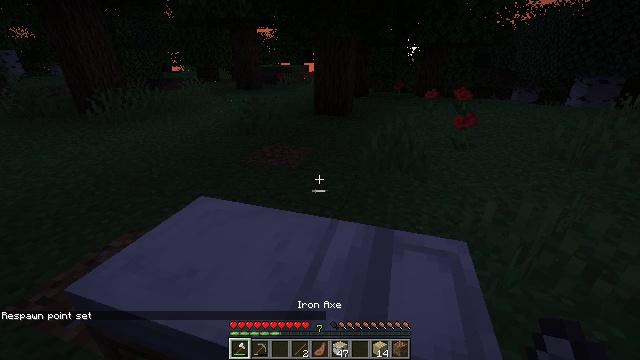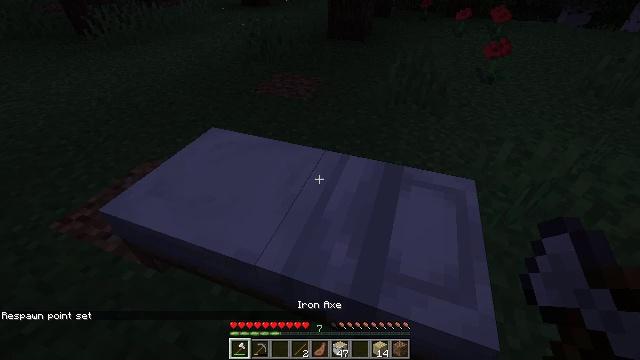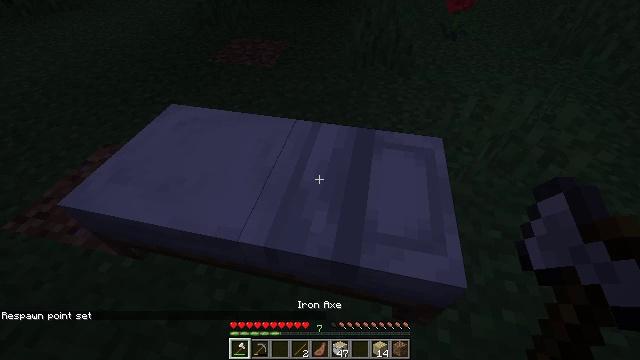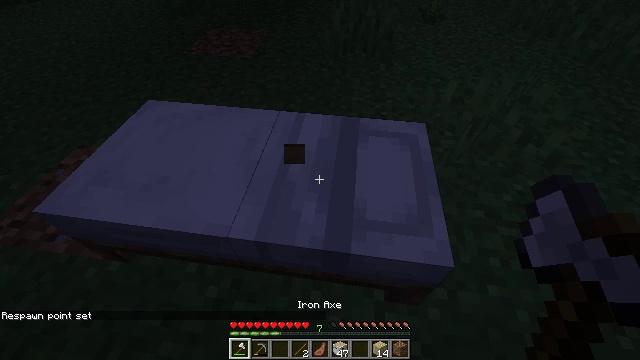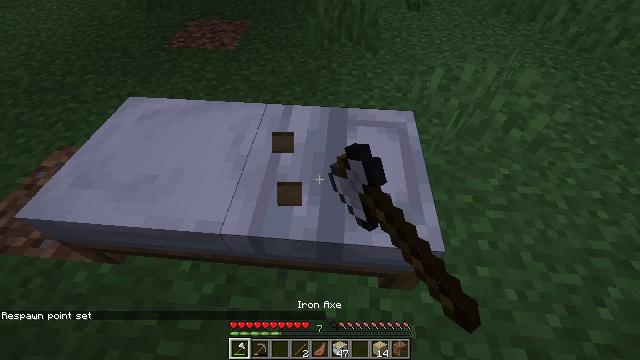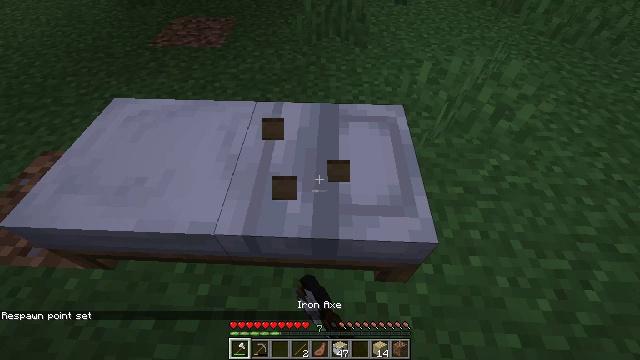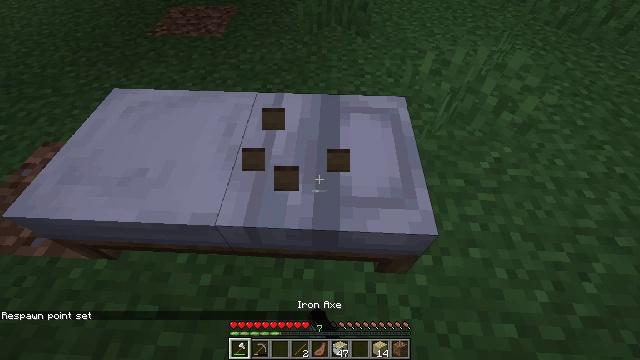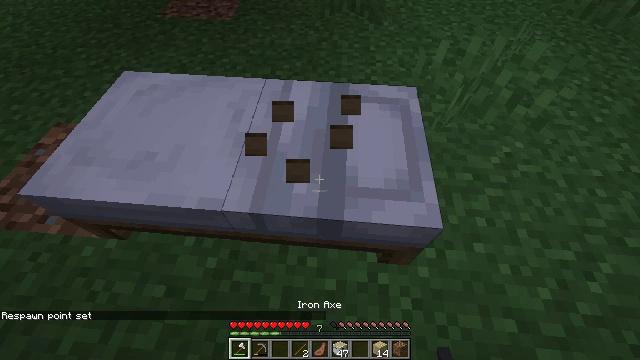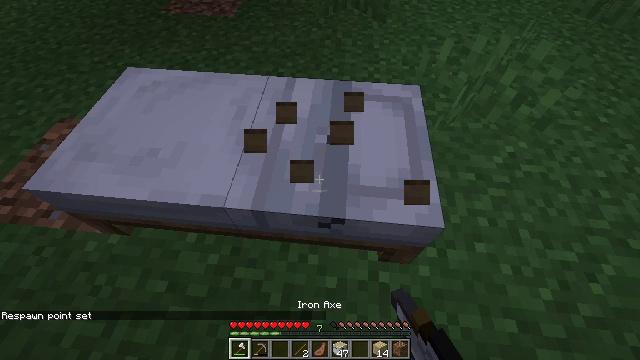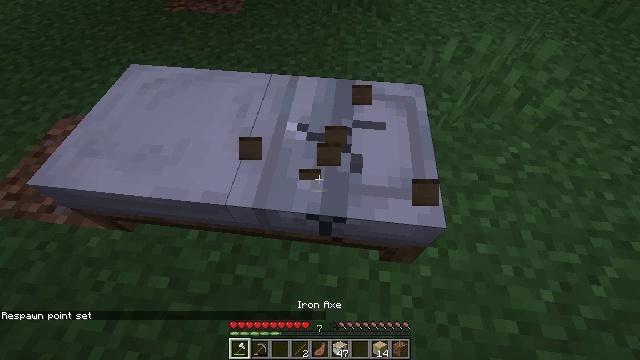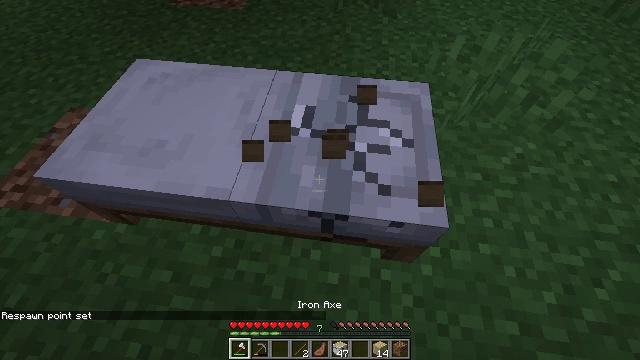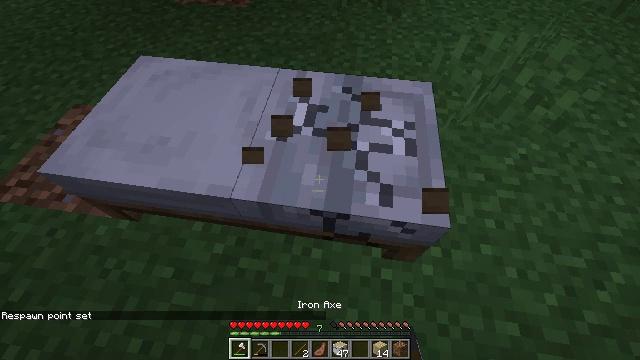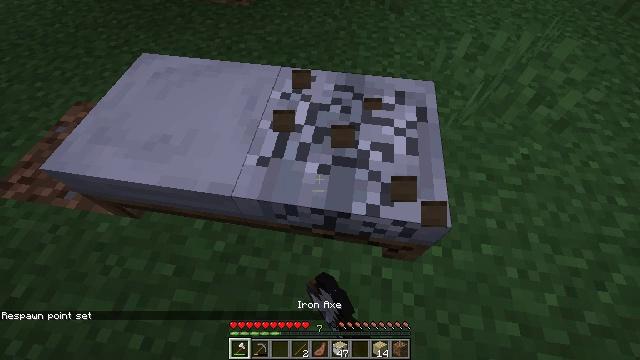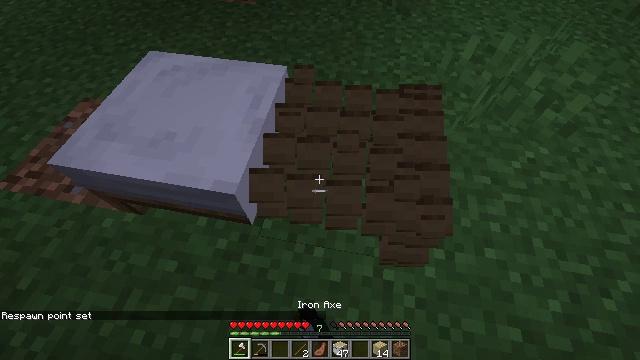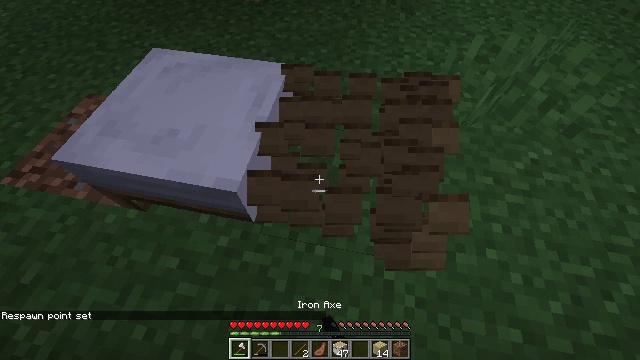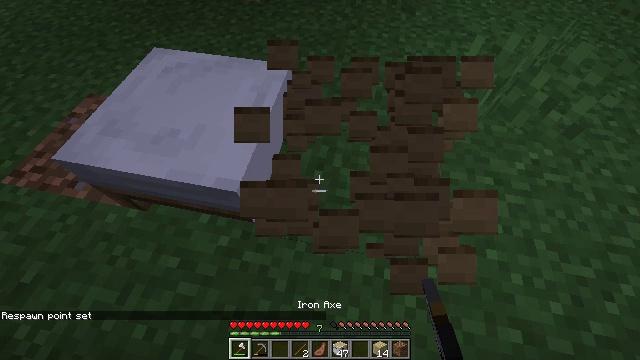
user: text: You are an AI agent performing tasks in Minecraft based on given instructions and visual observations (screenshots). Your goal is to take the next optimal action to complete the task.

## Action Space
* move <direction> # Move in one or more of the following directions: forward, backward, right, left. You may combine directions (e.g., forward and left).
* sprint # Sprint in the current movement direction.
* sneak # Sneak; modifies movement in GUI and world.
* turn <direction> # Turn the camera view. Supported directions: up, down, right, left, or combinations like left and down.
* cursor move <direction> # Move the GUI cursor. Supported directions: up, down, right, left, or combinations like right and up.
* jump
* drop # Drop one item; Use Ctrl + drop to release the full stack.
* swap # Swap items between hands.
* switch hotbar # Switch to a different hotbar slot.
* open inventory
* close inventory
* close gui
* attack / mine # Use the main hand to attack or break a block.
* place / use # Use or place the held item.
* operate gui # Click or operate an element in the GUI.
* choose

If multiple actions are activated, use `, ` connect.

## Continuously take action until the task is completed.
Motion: motion action
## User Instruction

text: Mine the white bed.
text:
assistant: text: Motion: turn left and down
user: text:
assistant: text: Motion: turn right and down
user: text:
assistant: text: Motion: turn right and down, attack / mine
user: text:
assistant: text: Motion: turn right and down, attack / mine
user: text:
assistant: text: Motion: turn right, attack / mine
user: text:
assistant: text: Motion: turn down, attack / mine
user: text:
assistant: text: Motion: turn left and down, attack / mine
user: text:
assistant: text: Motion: attack / mine
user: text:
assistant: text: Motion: attack / mine
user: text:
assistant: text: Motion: turn left, attack / mine
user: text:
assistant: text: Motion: attack / mine
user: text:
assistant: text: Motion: attack / mine
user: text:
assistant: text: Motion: turn left, attack / mine
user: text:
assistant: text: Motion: attack / mine
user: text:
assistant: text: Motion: attack / mine
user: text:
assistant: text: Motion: attack / mine
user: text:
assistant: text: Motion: attack / mine
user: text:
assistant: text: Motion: attack / mine